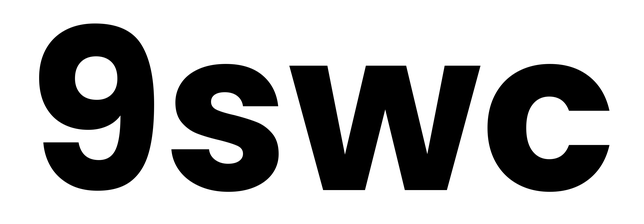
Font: Poppins-Bold